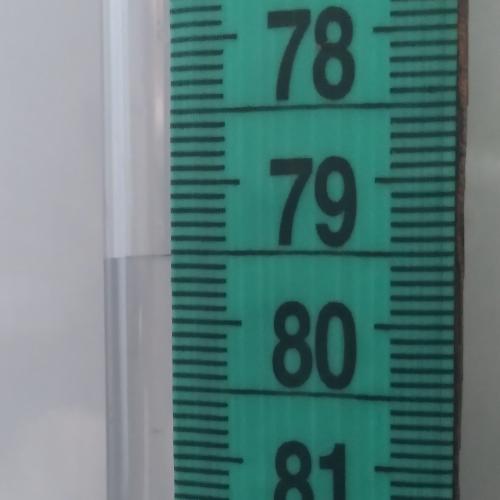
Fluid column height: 79.5 cm